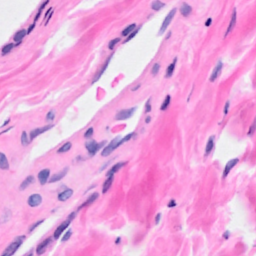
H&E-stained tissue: Breast